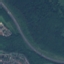
Land use / land cover: Highway